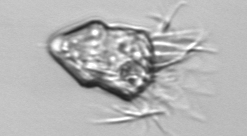
Label: Strombidium_inclinatum